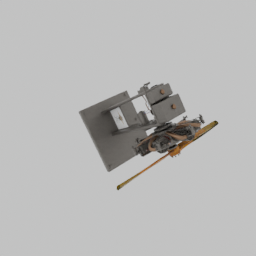
Label: mechanical